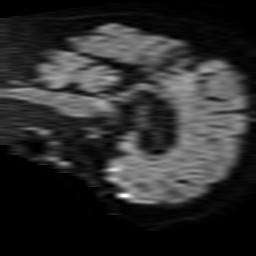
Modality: TRACE
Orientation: sagittal
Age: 59
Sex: male
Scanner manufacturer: philips
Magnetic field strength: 1.5 T
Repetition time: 3.646 s
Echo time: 0.09255 s